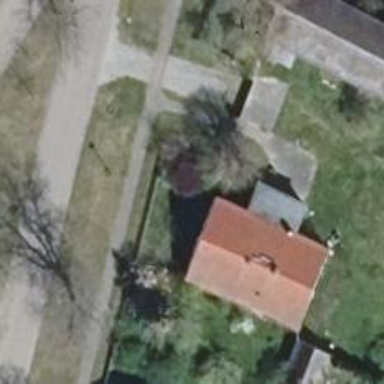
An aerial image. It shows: Flat-roofed grey house.